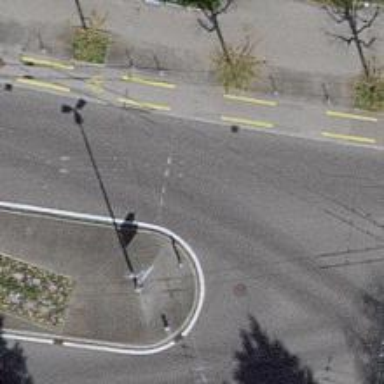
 with roundabout junction. The road also has designated cycle lane and trolley wires above."